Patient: sex M, age 69
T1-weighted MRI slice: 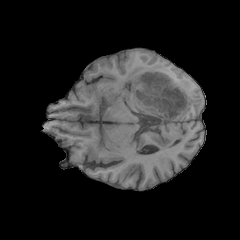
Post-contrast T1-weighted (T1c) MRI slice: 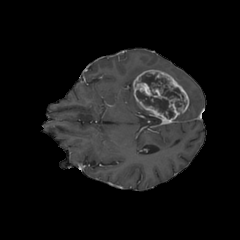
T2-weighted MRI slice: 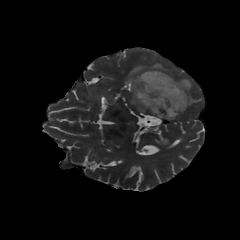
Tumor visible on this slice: yes
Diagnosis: Glioblastoma, IDH-wildtype
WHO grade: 4